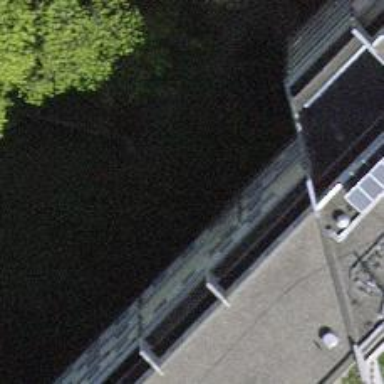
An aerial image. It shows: Driveway that serves as building passage under tunnel.